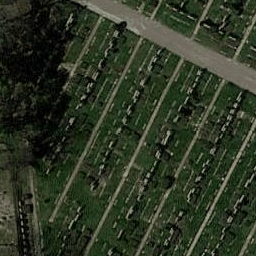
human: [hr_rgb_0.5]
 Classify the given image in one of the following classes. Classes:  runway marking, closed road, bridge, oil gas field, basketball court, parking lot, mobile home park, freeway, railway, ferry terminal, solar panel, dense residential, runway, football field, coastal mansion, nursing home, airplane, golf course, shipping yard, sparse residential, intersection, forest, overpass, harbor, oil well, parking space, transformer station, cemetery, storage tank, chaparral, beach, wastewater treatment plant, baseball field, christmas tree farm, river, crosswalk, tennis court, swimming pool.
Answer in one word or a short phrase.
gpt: cemetery